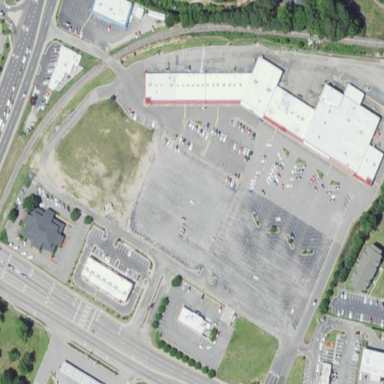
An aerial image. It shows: Retail area.